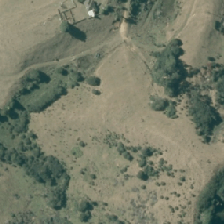
Land cover: high_producing_grassland